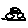
Label: car